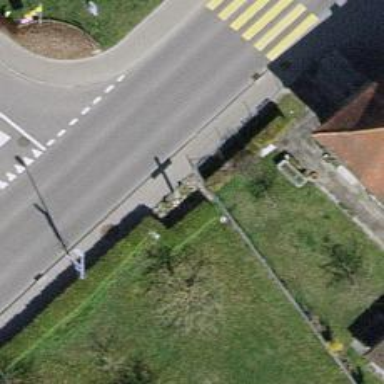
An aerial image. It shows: Historic wayside cross.